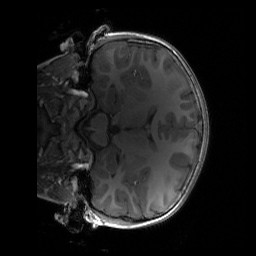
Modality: T1w
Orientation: coronal
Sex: male
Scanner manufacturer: siemens
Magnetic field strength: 3 T
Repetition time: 1.9 s
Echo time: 0.00243 s